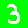
Digit: 3